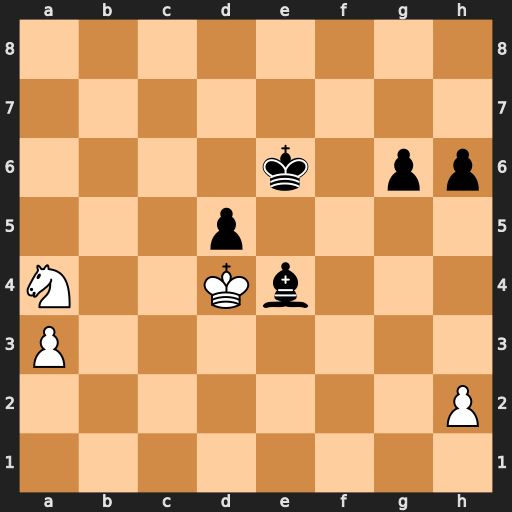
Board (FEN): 8/8/4k1pp/3p4/N2Kb3/P7/7P/8
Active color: w
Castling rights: -
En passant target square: -
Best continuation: Nc5+ Kd6 Nxe4+ dxe4 Kxe4